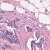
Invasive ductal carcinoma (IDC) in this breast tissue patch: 1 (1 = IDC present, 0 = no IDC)